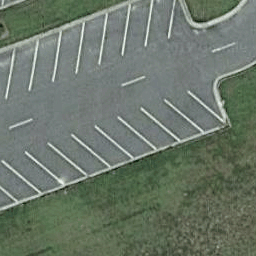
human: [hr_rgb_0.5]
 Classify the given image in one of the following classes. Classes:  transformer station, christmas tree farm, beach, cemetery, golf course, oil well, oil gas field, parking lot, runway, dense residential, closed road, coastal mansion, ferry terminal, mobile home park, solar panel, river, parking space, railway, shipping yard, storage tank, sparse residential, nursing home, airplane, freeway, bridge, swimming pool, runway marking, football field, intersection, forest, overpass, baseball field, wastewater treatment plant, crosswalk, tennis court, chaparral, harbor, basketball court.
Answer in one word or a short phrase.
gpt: parking space